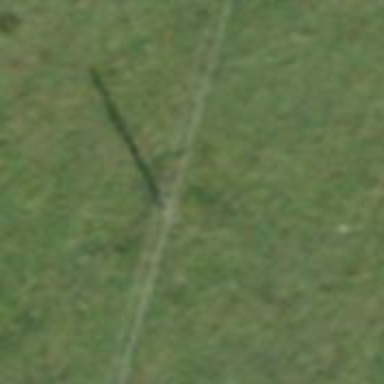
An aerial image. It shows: Power pole.